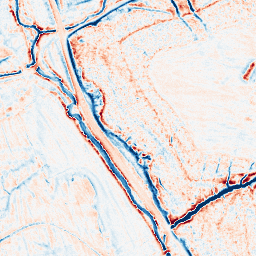
Category: edge_preserving
Decomposition family: anisotropic_diffusion
Decomposition parameters: iterations: 20
kappa: 100
gamma: 0.15
Upsampling method: bspline
Upsampling parameters: scale: 8
Upsampling scale: 8